Question: Isn't it possible to use the full width of the screen e.g. for a Group or an ImageView?
I always see a one point border on both sides when I set the width "relative to container".
I don't understand why, as the clock has a black frame nonetheless.
So it seems to make no sense to add another virtual border that steals canvas from the already small enough screen.
Any way to surround this, or is it just the way we have to use it?

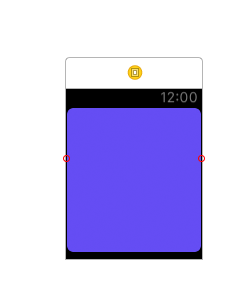
Answer: Maybe setting the margin and/or the padding to 0 will fix it.
The <URL> states though :
> Use the full width of the screen. Because the bezel on Apple Watch adds visual padding around your content, you do not need to include margins between the screen edge and your content. (Note that this padding is not present in iOS Simulator.)